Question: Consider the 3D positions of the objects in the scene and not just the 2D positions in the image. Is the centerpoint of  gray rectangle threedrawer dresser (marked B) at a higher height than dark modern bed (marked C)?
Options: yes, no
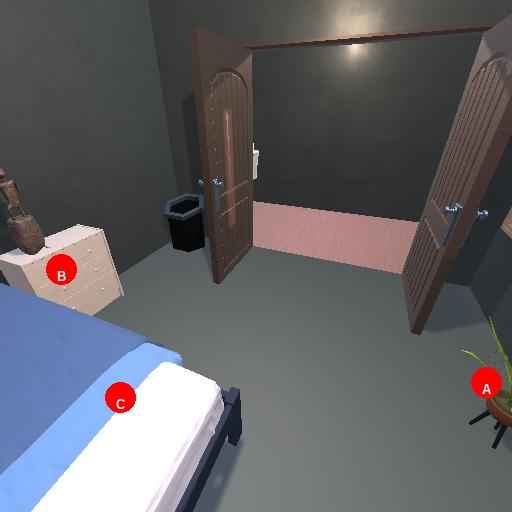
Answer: yes